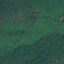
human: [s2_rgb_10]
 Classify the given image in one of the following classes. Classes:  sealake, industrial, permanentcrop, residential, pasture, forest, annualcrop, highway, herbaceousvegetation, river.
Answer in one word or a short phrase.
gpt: Forest